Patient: sex M, age 45
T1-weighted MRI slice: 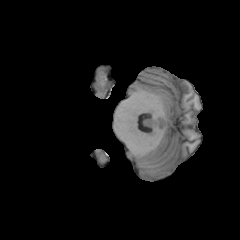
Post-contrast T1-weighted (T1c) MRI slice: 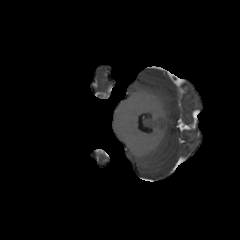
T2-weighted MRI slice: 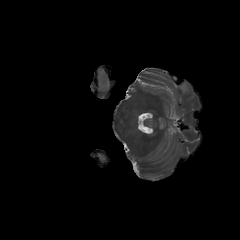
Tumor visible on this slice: yes
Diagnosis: Glioblastoma, IDH-wildtype
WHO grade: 4